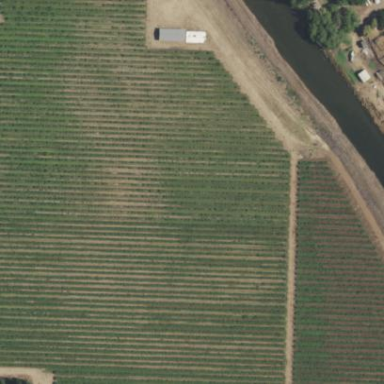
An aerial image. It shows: Vineyard.